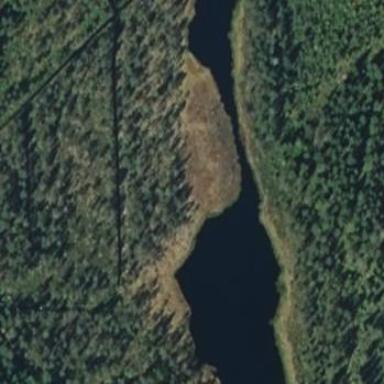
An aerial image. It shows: Pond with natural water.